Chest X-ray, AP view. Patient: 49 years old, sex M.
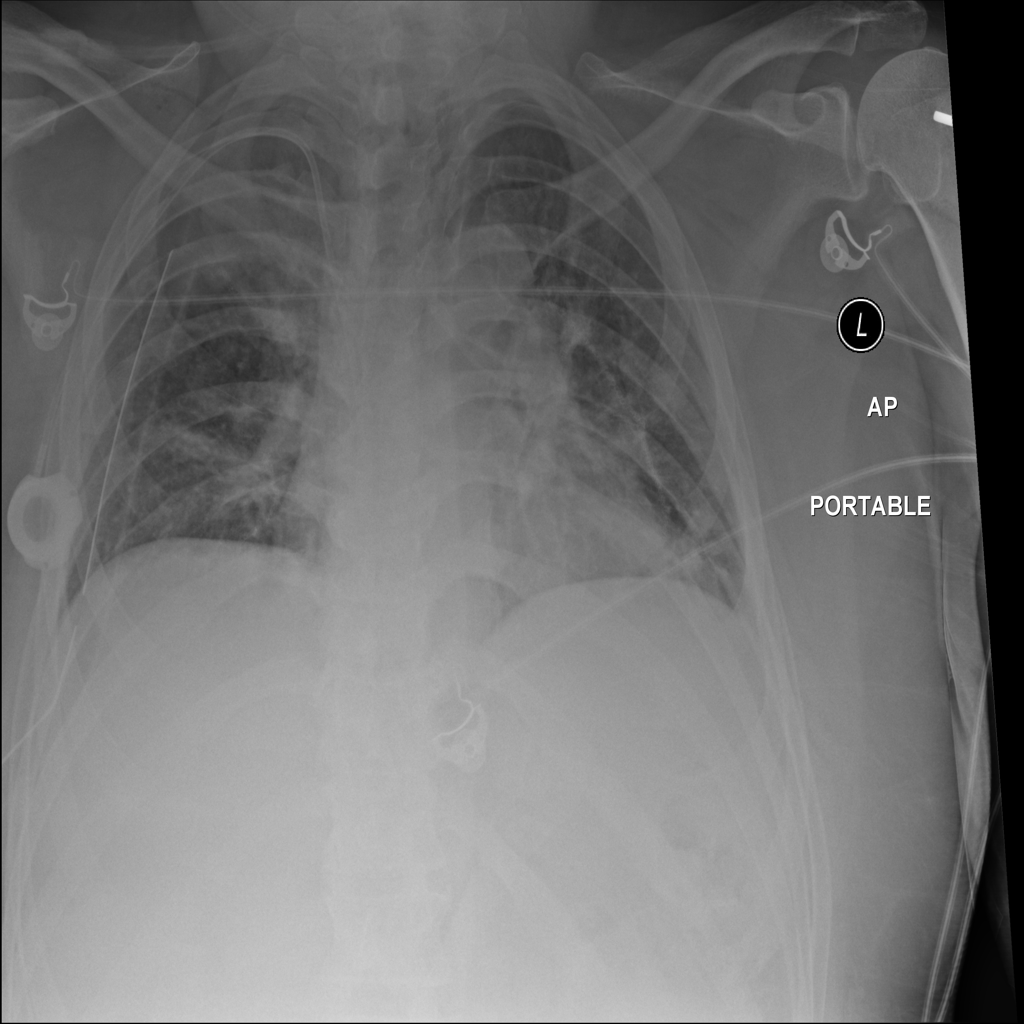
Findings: No Finding